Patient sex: M
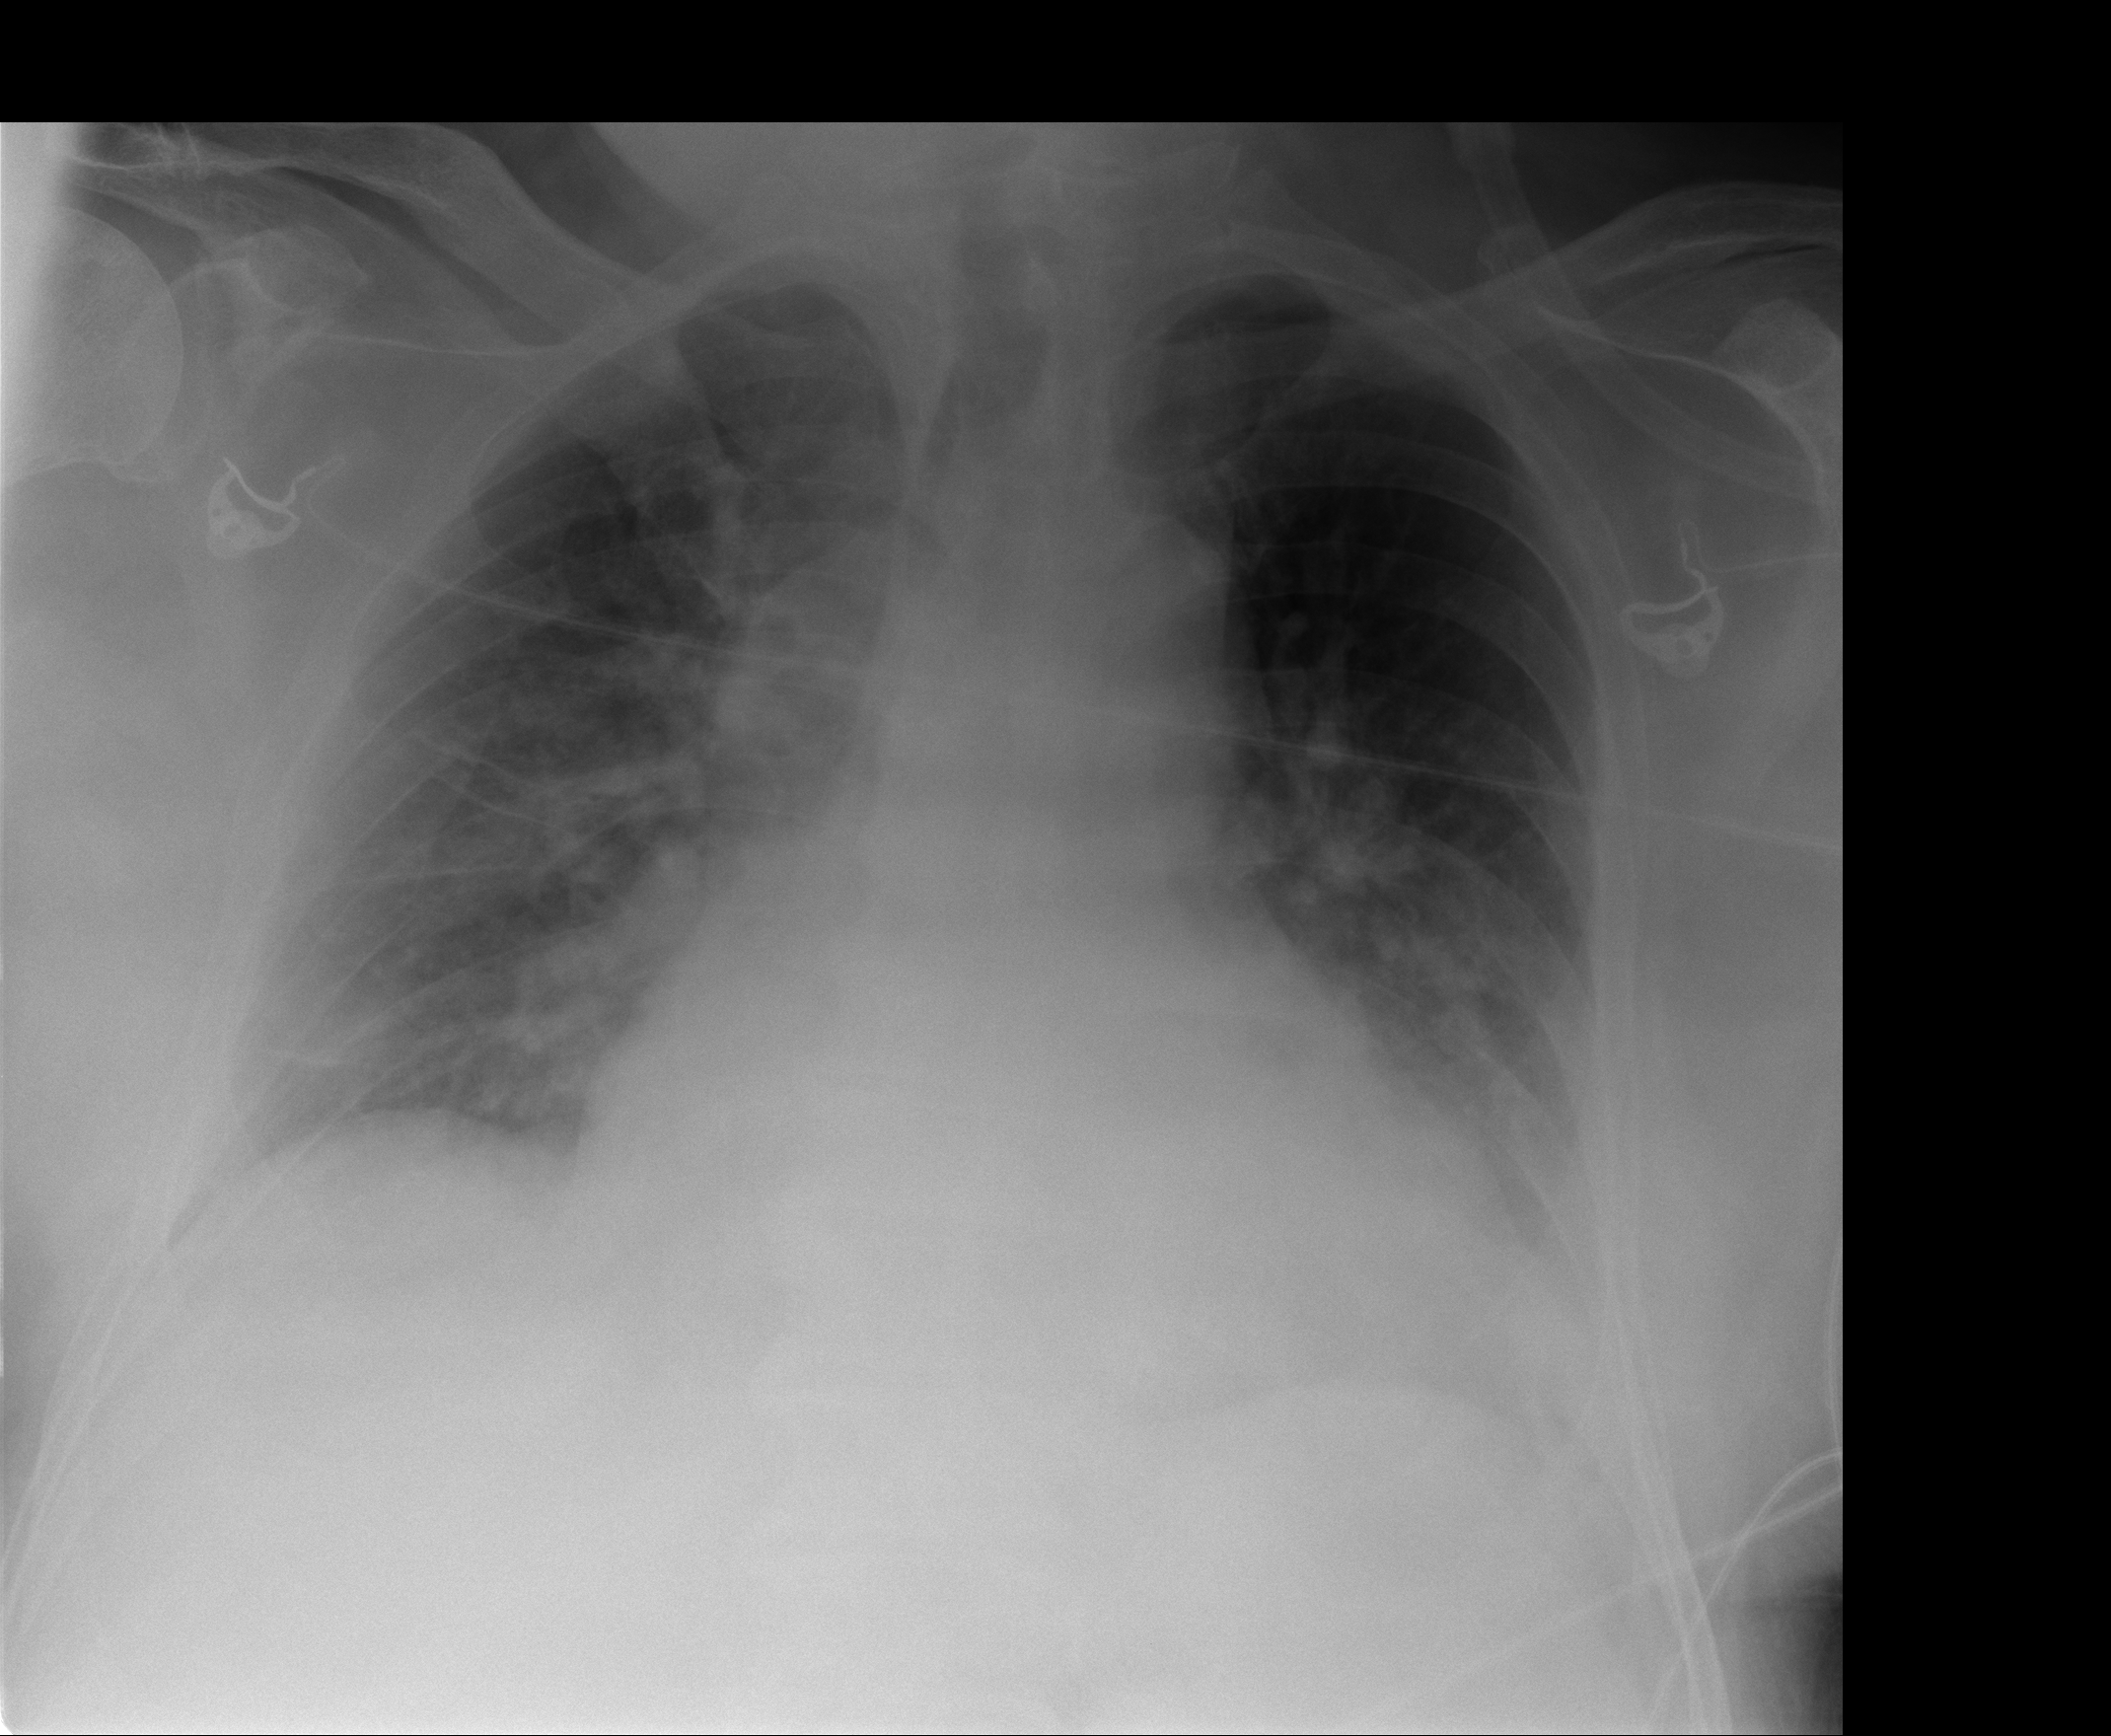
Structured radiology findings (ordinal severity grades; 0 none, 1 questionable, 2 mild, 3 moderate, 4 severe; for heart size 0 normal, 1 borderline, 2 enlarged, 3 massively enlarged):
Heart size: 2
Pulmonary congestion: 3
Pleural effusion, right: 2
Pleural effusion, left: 2
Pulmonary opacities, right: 2
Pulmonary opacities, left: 0
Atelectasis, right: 3
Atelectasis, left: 3